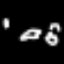
Label: frog